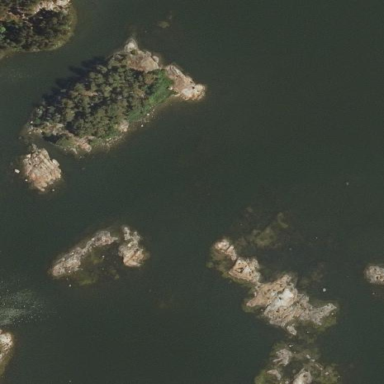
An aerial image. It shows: Island with natural coastline.